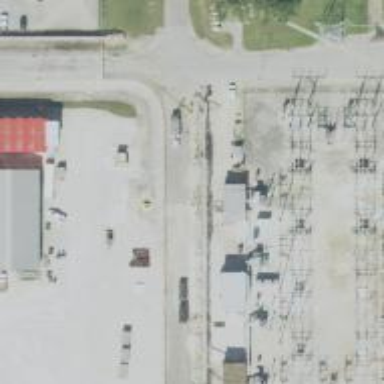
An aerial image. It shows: Outdoor industrial power substation with fence surrounding it.